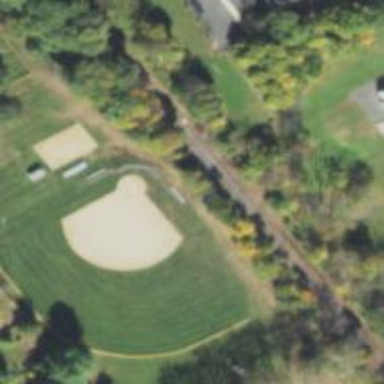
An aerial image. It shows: Baseball pitch for leisure land activities.